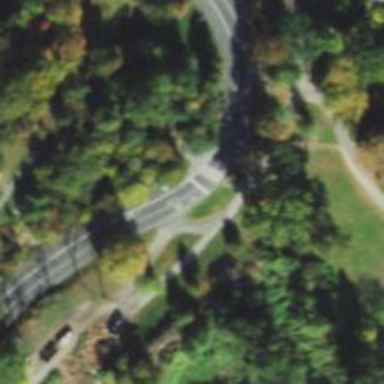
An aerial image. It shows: Asphalt service road with cycle track.